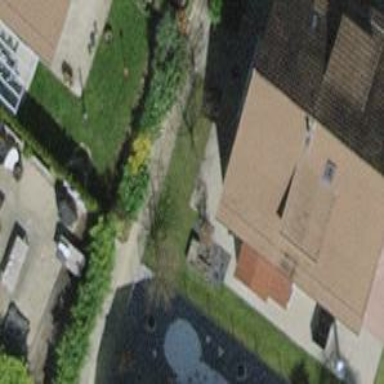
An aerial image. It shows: Building with tile roof.